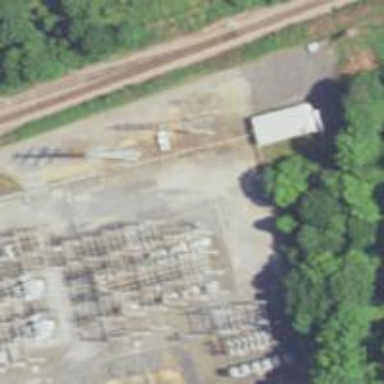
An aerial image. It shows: Switch used for power control.